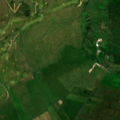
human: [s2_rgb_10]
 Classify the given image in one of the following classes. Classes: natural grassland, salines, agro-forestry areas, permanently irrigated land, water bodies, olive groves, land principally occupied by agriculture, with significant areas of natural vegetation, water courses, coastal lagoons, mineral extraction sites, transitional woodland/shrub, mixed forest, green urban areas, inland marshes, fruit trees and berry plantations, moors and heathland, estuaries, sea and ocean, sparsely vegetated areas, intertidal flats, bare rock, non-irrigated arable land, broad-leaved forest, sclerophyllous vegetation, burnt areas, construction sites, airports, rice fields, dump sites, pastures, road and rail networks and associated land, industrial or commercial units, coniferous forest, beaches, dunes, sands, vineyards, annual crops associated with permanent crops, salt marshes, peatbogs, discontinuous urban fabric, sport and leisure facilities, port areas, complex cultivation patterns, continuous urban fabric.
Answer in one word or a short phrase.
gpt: sport and leisure facilities, pastures, land principally occupied by agriculture, with significant areas of natural vegetation, beaches, dunes, sands, salt marshes